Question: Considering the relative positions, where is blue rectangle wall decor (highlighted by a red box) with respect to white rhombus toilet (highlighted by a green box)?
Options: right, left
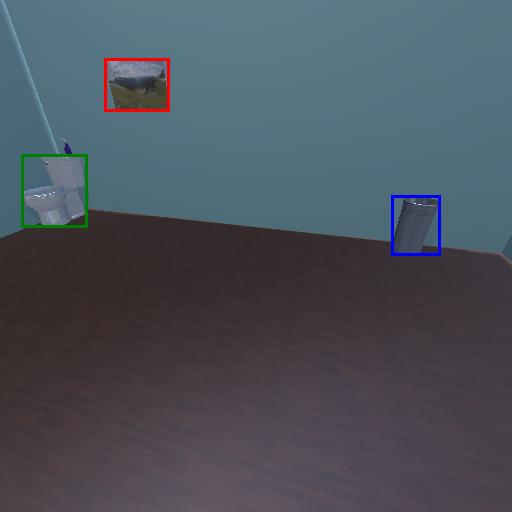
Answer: right